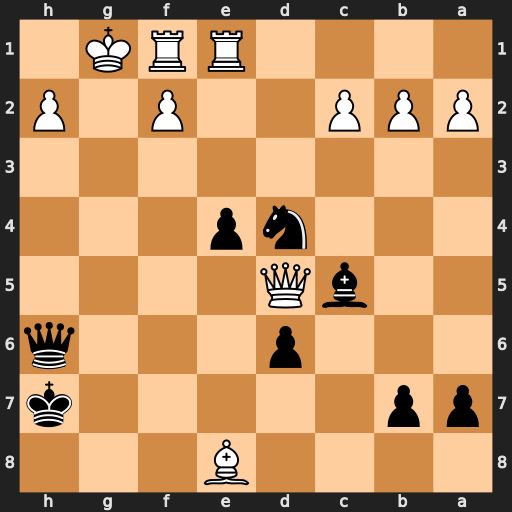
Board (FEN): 4B3/pp5k/3p3q/2bQ4/3np3/8/PPP2P1P/4RRK1
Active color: b
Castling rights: -
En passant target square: -
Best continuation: Nf3+ Kh1 Qxh2#